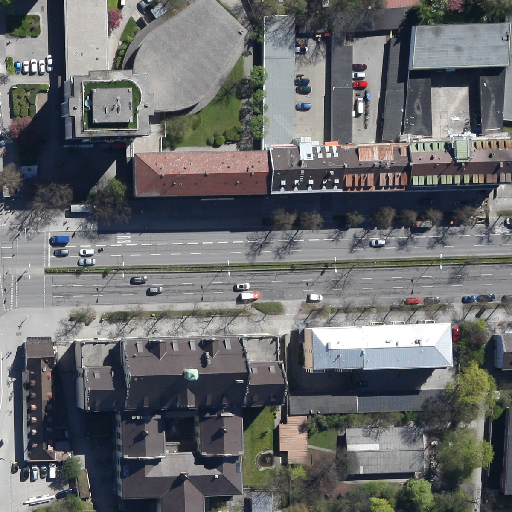
Referring expression: light-duty vehicle in the parking area